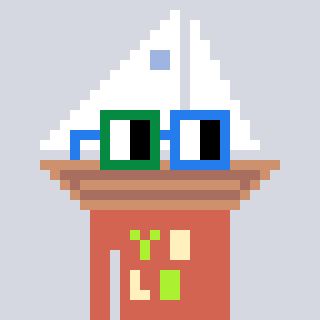
a pixel art character with square green and blue glasses, a sailboat-shaped head and a peachy-colored body on a cool background